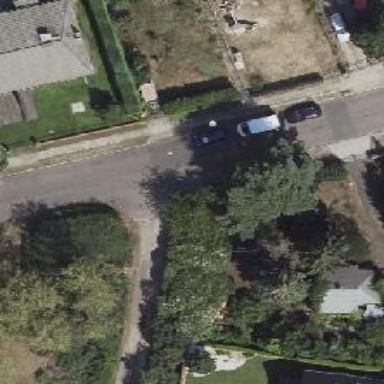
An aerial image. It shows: Residential road with compacted surface.